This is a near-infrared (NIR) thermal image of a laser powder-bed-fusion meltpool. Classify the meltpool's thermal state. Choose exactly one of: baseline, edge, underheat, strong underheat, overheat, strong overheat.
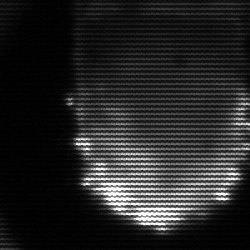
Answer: baseline